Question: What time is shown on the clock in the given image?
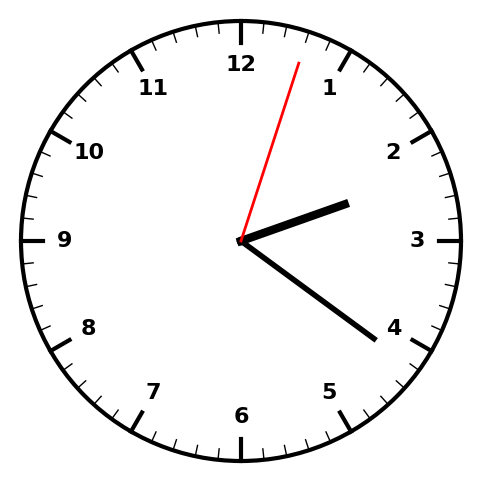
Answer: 02:21:03